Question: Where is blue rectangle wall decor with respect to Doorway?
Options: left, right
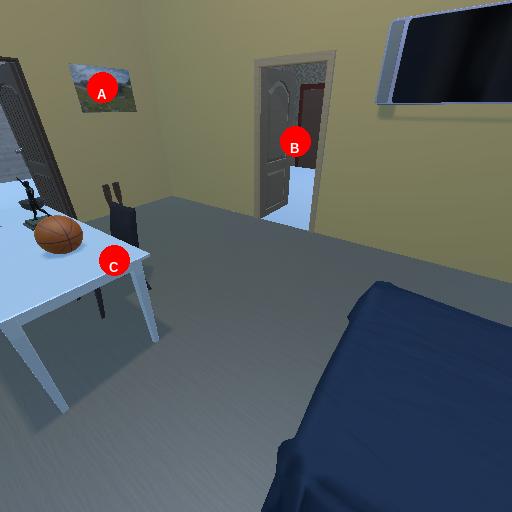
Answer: left